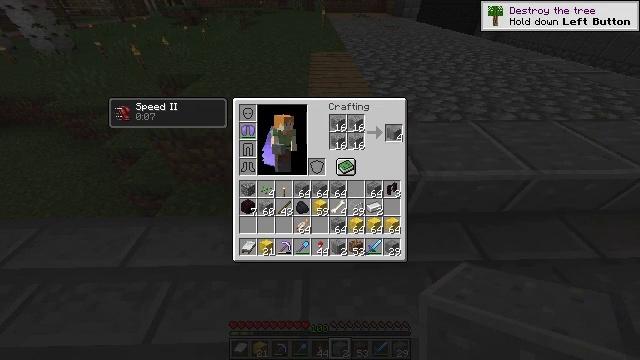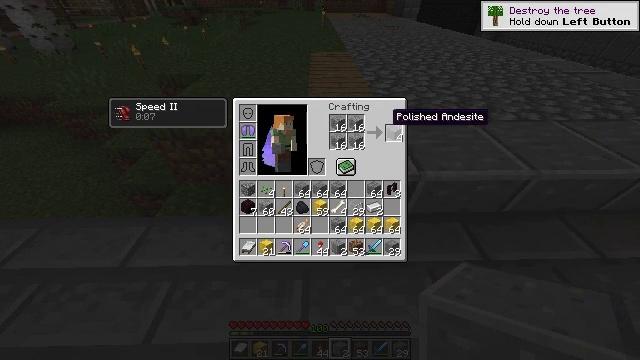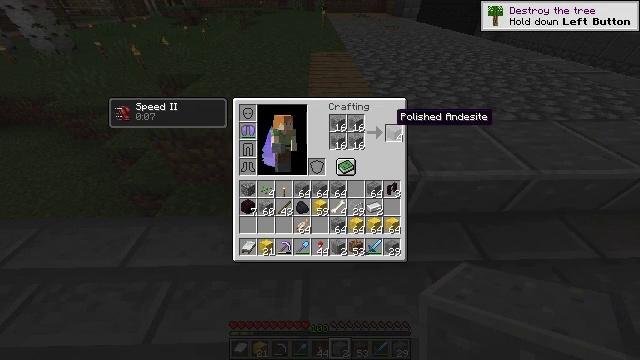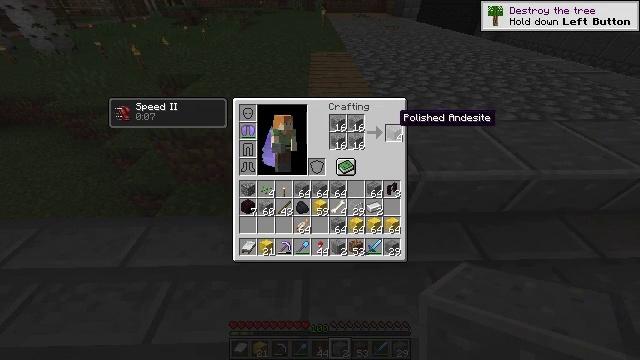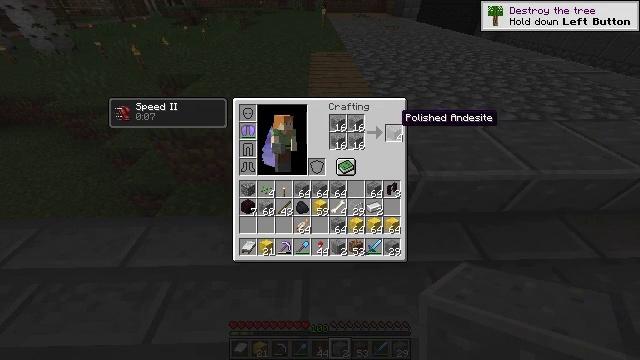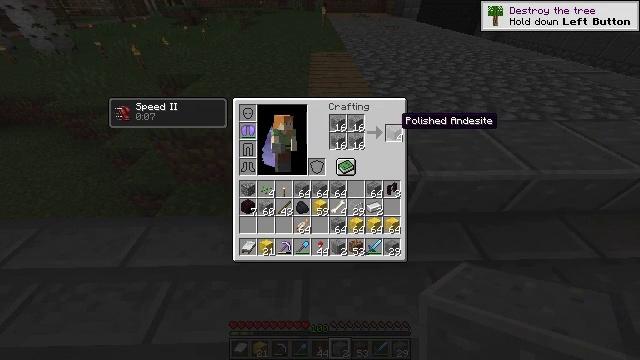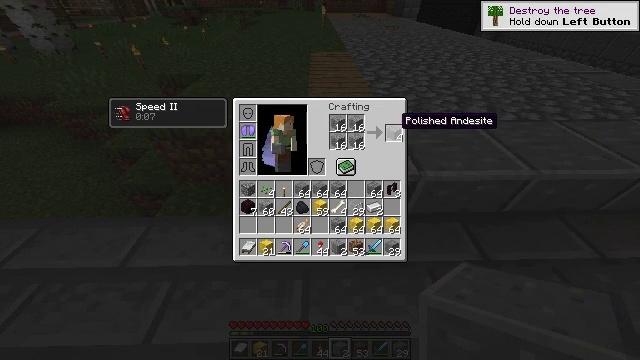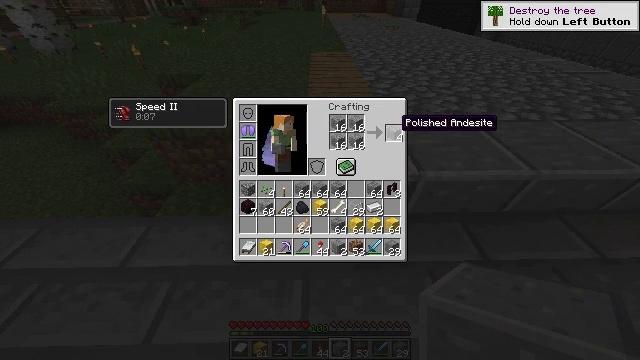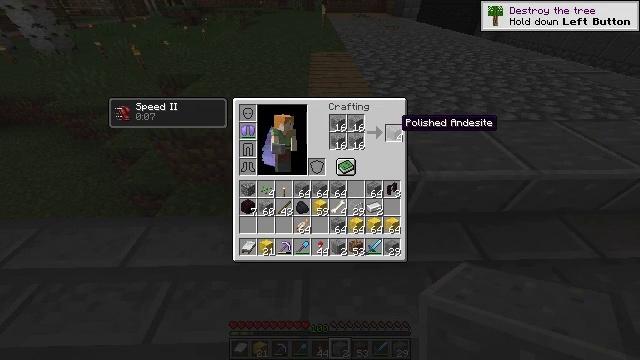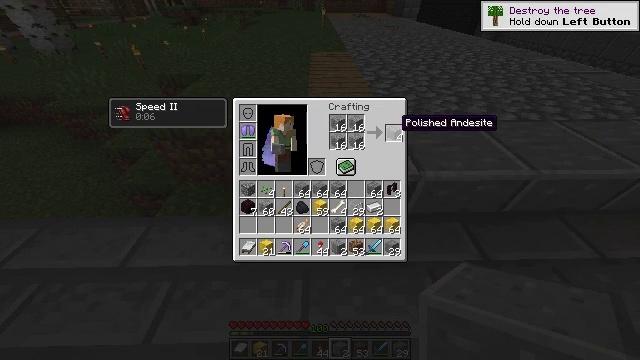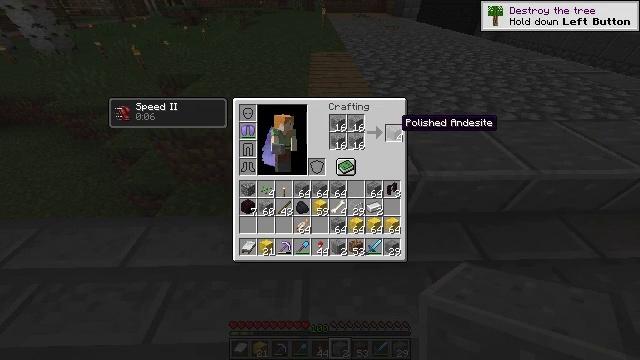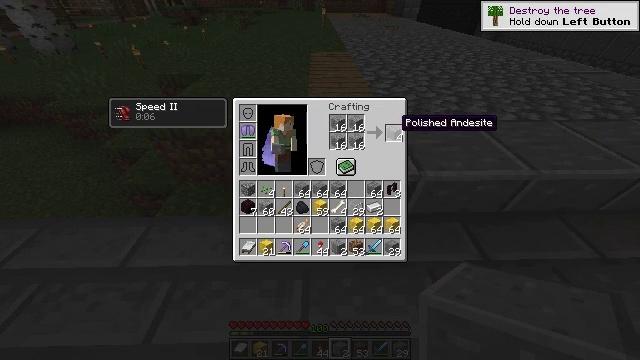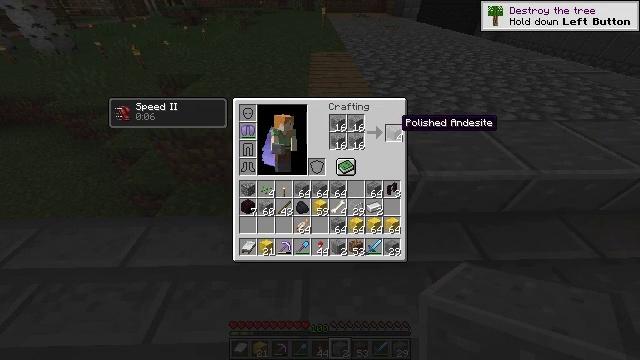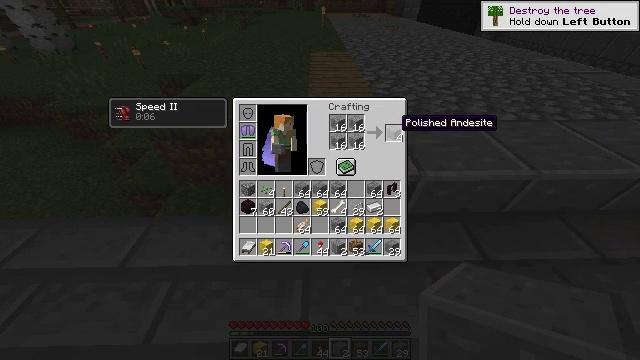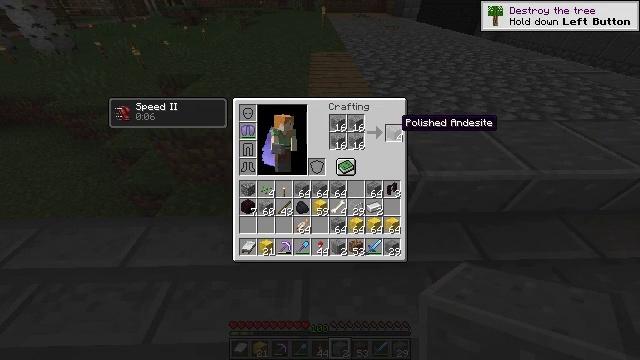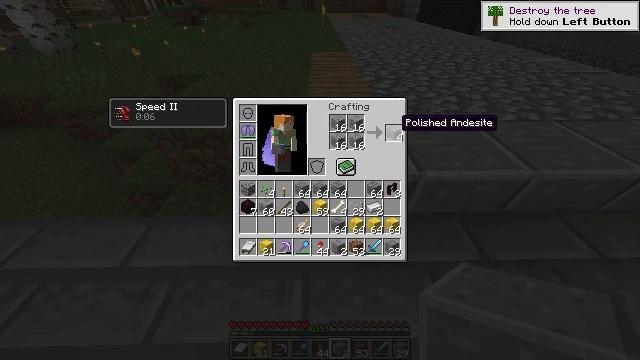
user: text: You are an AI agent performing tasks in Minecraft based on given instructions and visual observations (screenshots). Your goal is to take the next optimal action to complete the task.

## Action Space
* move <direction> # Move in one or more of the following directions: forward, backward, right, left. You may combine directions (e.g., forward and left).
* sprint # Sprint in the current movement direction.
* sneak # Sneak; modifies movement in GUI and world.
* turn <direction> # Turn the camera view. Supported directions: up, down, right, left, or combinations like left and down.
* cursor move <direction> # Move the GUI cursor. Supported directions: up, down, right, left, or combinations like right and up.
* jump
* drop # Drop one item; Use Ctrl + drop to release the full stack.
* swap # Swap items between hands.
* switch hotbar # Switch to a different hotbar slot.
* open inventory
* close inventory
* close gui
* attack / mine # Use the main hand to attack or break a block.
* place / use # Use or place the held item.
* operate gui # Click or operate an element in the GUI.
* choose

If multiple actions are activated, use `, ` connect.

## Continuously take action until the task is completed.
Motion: motion action
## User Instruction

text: Combine four andesite in the crafting table to craft polished andesite.
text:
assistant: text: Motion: no_op
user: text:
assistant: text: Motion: sneak
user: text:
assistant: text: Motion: sneak
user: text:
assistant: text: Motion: sneak
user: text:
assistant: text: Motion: sneak
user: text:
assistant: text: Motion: no_op
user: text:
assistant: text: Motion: no_op
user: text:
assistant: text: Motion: no_op
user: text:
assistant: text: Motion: no_op
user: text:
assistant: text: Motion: no_op
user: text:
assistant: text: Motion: no_op
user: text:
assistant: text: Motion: no_op
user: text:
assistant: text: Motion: no_op
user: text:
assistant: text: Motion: no_op
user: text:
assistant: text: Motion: no_op
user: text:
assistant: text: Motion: operate gui
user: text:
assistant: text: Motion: operate gui
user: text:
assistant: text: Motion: operate gui
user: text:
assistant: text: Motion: no_op
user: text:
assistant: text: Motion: no_op
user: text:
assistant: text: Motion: operate gui
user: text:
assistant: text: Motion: operate gui
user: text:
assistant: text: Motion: no_op
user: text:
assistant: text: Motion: operate gui
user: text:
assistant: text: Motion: operate gui
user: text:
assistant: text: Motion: operate gui
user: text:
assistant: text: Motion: operate gui
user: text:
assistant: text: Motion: operate gui
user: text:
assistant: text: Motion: operate gui
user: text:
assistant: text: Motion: operate gui